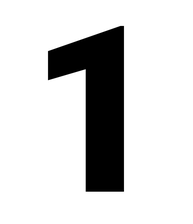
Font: Roboto_Black